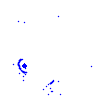
Particle: kaon